Field crop: maize
Growth stage: 1
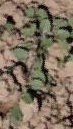
Species: convolvulus